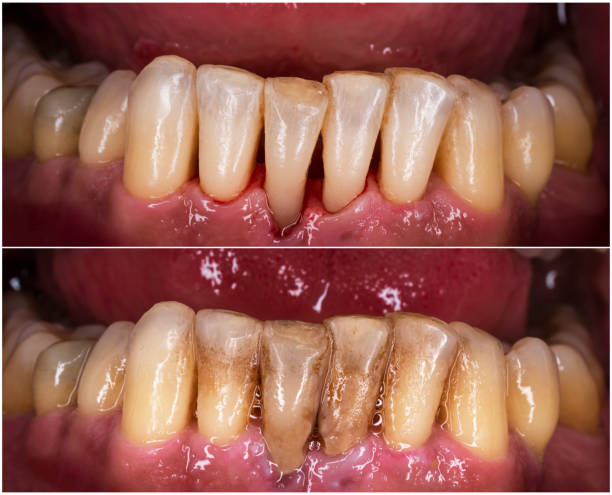
Condition: Calculus